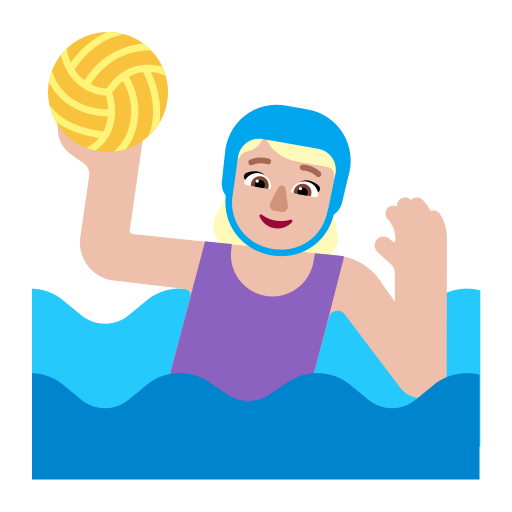
woman playing water polo flat  light